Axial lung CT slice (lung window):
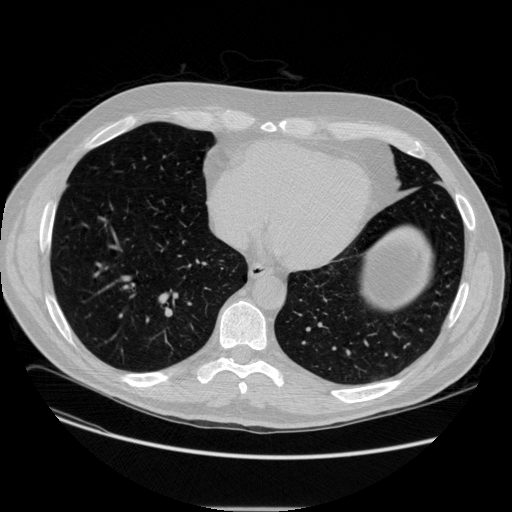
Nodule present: no